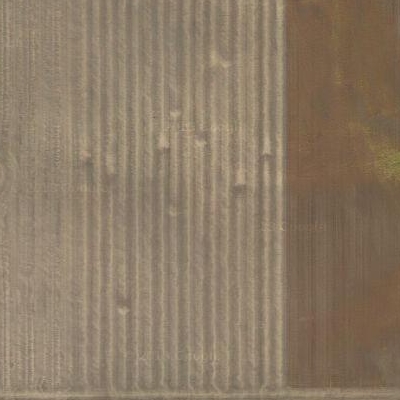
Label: bField